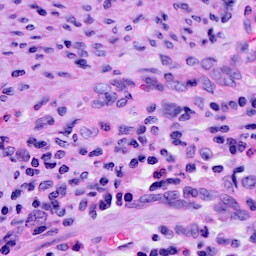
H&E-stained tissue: Cervix